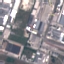
Land use / land cover: Industrial